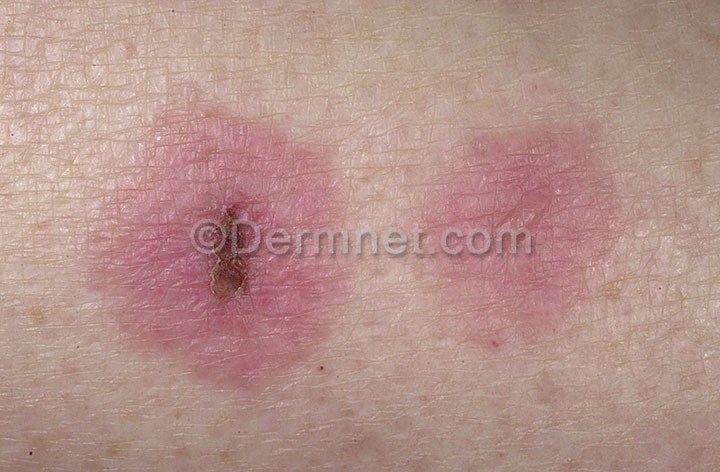
Disease: Vasculitis Photos